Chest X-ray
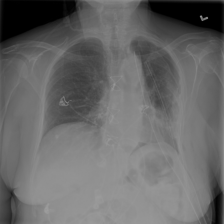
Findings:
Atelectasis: negative
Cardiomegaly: negative
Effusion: negative
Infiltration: negative
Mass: negative
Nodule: negative
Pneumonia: negative
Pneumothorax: positive
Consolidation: negative
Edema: negative
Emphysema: negative
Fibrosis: negative
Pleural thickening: negative
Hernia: negative